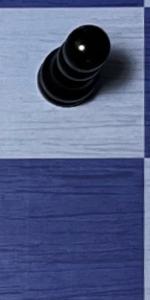
Label: Empty